Question: All my controller has this code on the top of class.
'''
public class TestController : Controller
{
//
// GET: /Reports/
string userName;
string uid;
string accountType;
int companyCode;
protected override void Initialize(RequestContext requestContext)
{
base.Initialize(requestContext);
string cookieName = FormsAuthentication.FormsCookieName;
HttpCookie authCookie = Request.Cookies[cookieName];
if (authCookie != null)
{
FormsAuthenticationTicket authTicket = FormsAuthentication.Decrypt(authCookie.Value);
string userData = authTicket.UserData;
JavaScriptSerializer serializer = new JavaScriptSerializer();
var userInfo = serializer.Deserialize<MemberModel>(userData);
userName = userInfo.firstName + " " + userInfo.lastName;
uid = userInfo.uid;
accountType = userInfo.accountType;
companyCode = userInfo.companyCode;
}
}
'''
Because, every controller need to have user information that's in cookie.
I think this is not right way writing that code in every controller.
Also, Even I can not use that method in my MODEL.
'''
base.Initialize(requestContext); <= 'object' does not contain a definition for 'Initialize'
'''
So, I'd like to know how to set that method as GLOBAL variable to use in any controller and model.
Anybody knows, please advice me~
[EDIT]

Thank you!
[EDIT]
I define as above code in HomeController and try to call the userName in testController.
but it is empty. (Error is gone now)
In TestController,
'''
[HttpGet]
public void test()
{
Response.Write(MemberModelProvider.UserName);
Response.Write(System.Web.HttpContext.Current.Items["UserName"]);
}
'''
What am I doing wrong?
I very appreciate for your help!
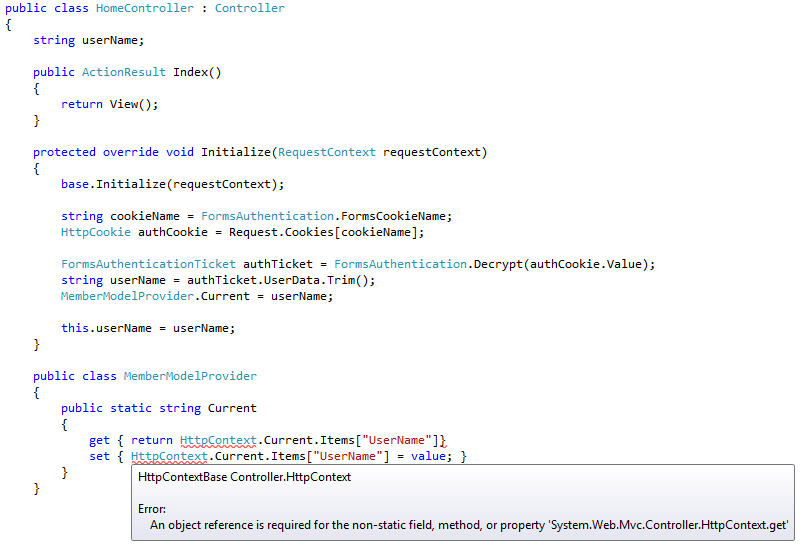
Answer: You can put that information to live in the HttpContext.Items. This collection lives while the request, so you won't have any troubles with different requests accessing the same code:
'''
public abstract class AuthenticatedController : Controller
{
protected override void Initialize(RequestContext requestContext)
{
base.Initialize(requestContext);
string cookieName = FormsAuthentication.FormsCookieName;
HttpCookie authCookie = Request.Cookies[cookieName];
if (authCookie != null)
{
FormsAuthenticationTicket authTicket = FormsAuthentication.Decrypt(authCookie.Value);
string userData = authTicket.UserData;
JavaScriptSerializer serializer = new JavaScriptSerializer();
var userInfo = serializer.Deserialize<MemberModel>(userData);
MemberModelProvider.Current = userInfo;
}
}
}
public class HomeController : AuthenticatedController {
//Your actions here...
}
public class TestController : AuthenticatedController {
//Your actions here...
}
public class MemberModelProvider {
public static MemberModel Current {
get { return (MemberModel)HttpContext.Current.Items["CurrentMemberModel"];}
set { HttpContext.Current.Items["CurrentMemberModel"] = value; }
}
}
'''
Then, anytime you need to use it, you just call 'MemberModelProvider.Current'.